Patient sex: M
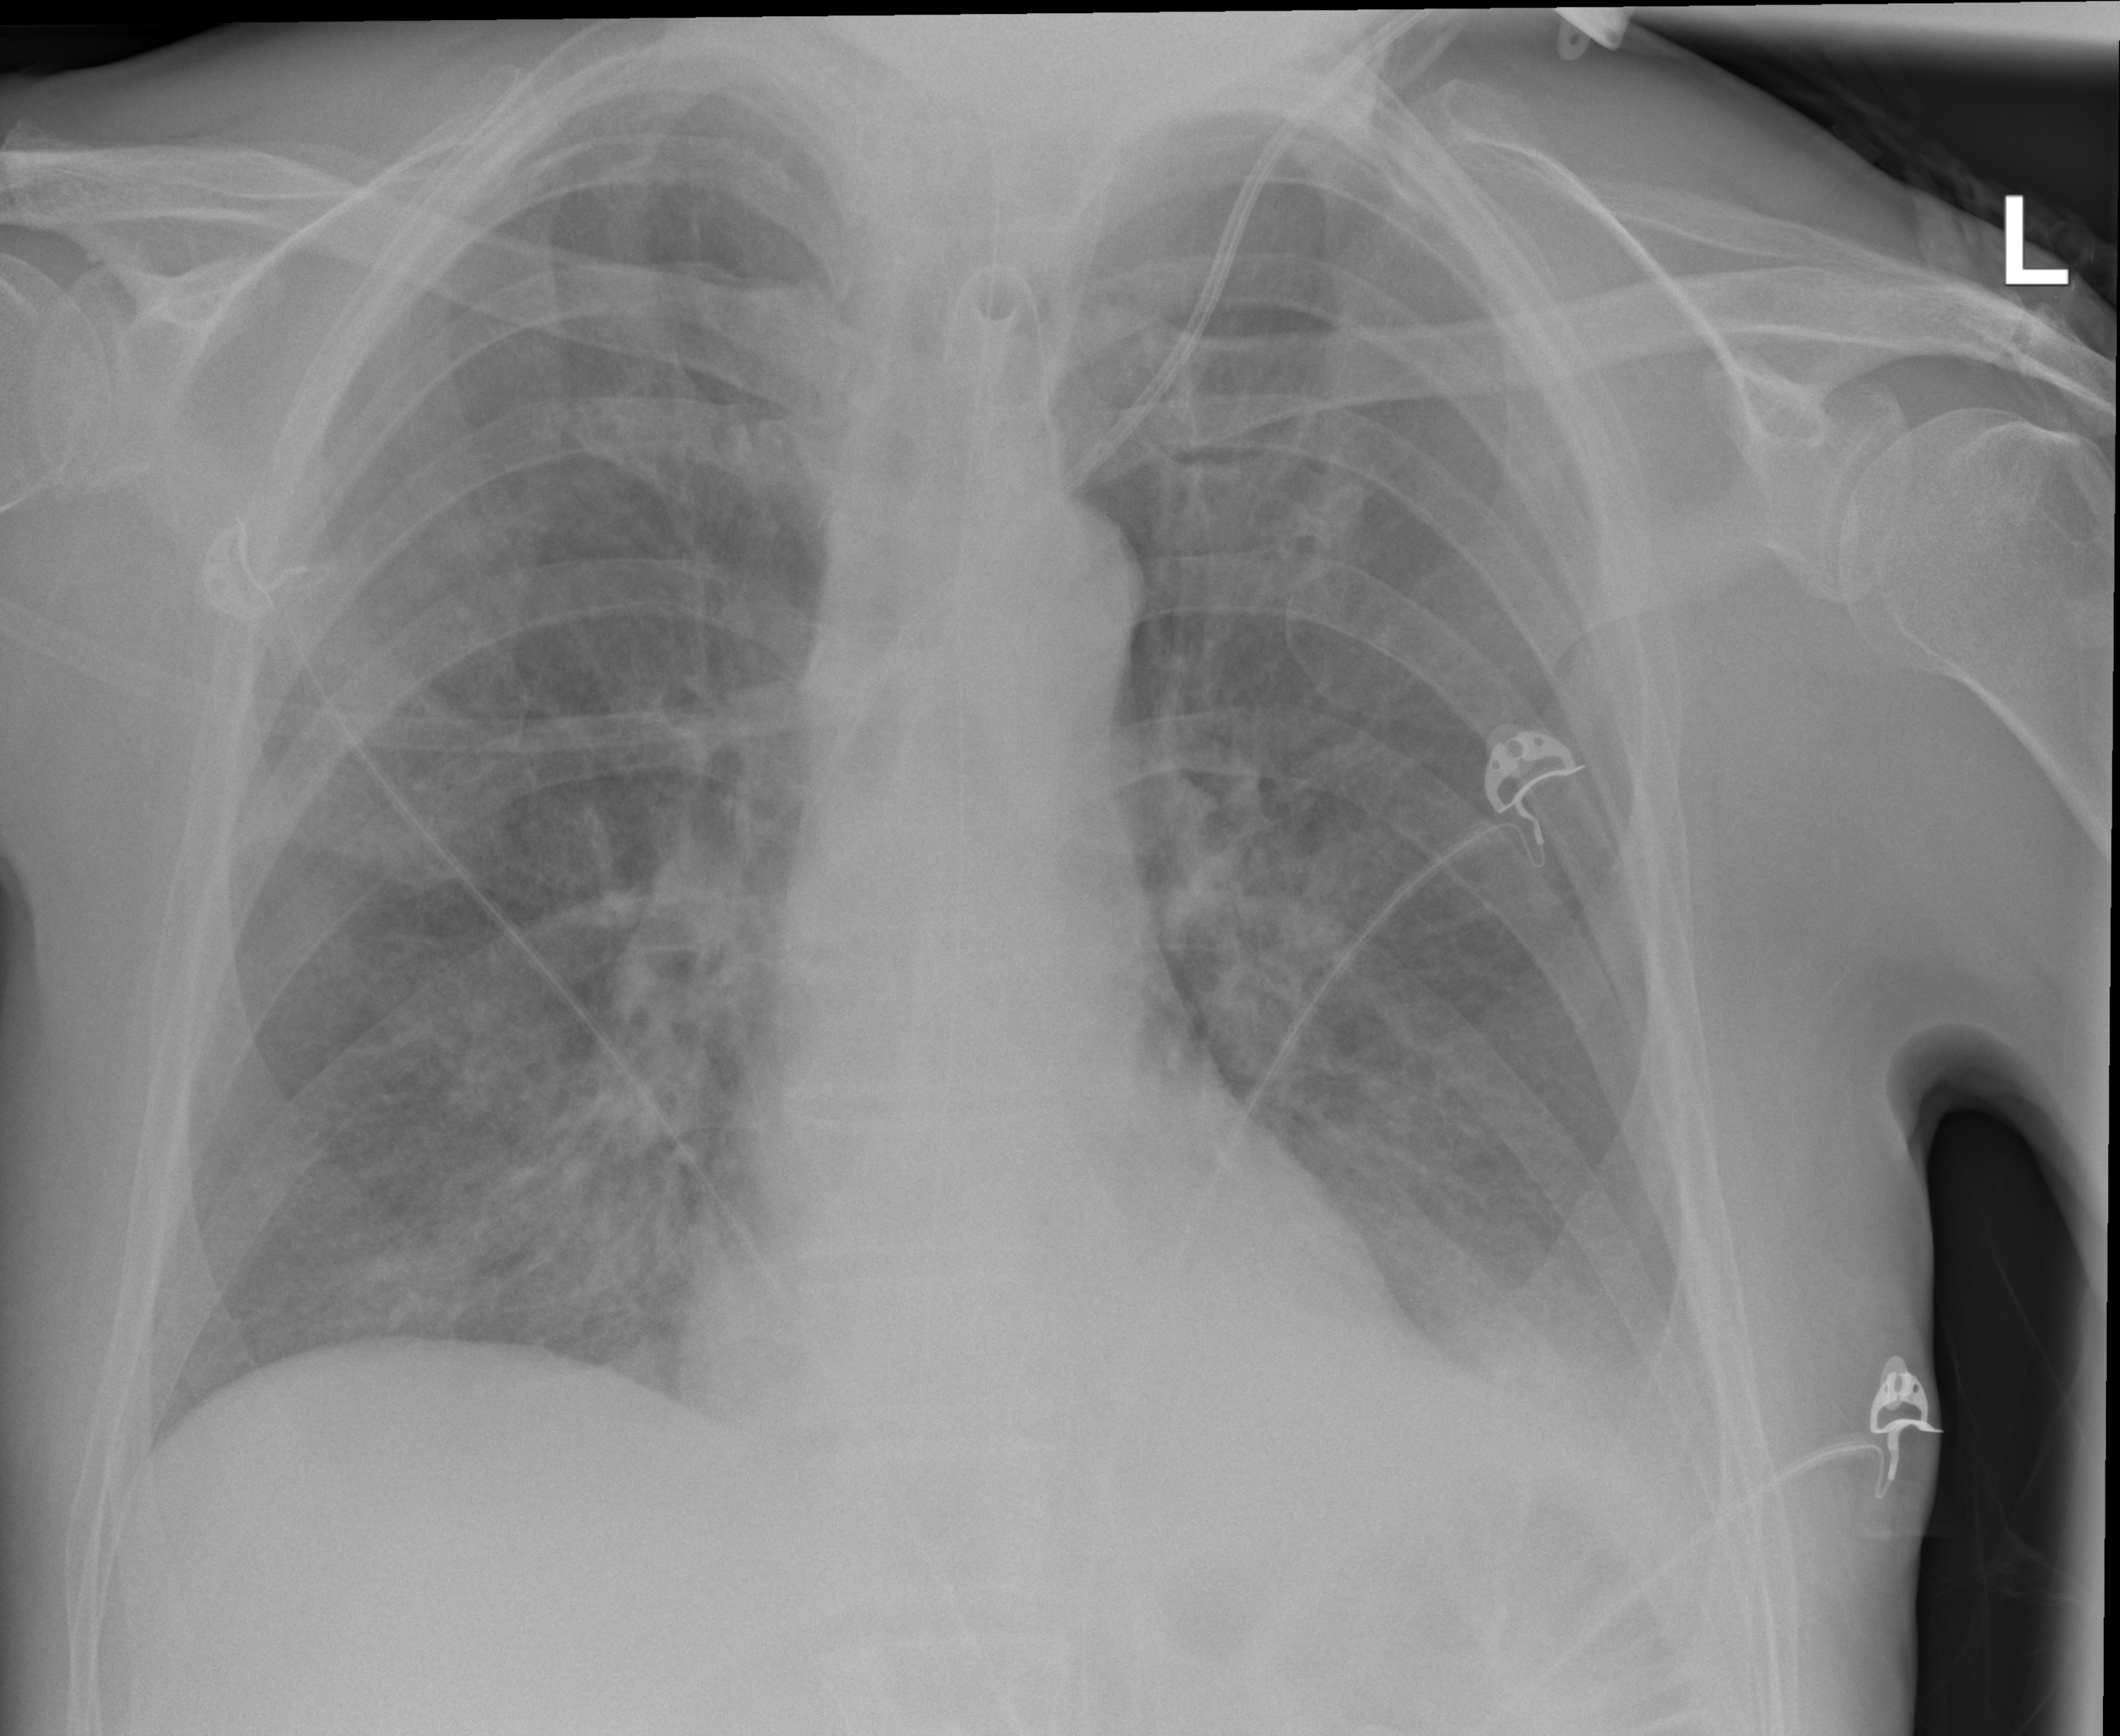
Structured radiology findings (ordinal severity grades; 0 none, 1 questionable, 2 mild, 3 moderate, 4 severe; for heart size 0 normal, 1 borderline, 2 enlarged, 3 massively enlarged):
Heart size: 0
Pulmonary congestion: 1
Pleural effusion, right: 0
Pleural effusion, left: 2
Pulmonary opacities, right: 0
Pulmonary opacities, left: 0
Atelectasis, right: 1
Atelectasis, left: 2